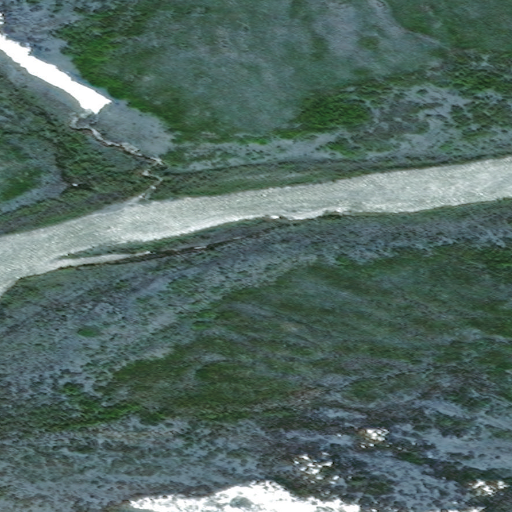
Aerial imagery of valley in Alaska named Carry Gulch containing only unknown